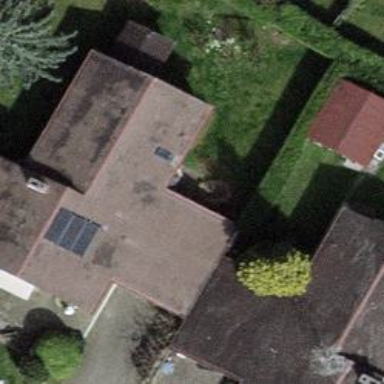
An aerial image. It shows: View of roof of building.